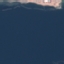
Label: SeaLake